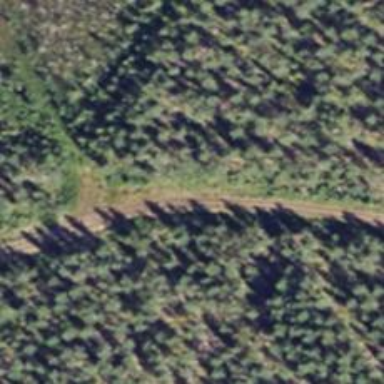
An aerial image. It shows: Track with grade 5 tracktype.